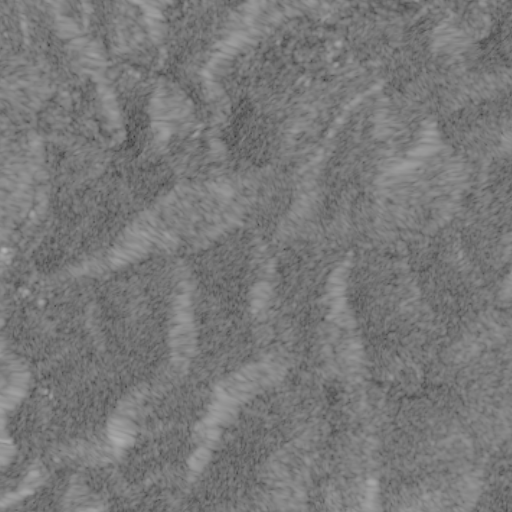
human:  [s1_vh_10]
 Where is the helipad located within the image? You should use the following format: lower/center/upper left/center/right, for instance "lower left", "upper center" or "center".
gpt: The helipad is located in the center left of the image.
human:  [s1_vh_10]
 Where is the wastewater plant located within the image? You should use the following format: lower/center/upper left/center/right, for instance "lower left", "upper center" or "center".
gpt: The wastewater plant is located in the upper center of the image.
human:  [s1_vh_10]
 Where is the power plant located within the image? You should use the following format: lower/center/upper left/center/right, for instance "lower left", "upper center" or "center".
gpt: There is no power plant in the image.

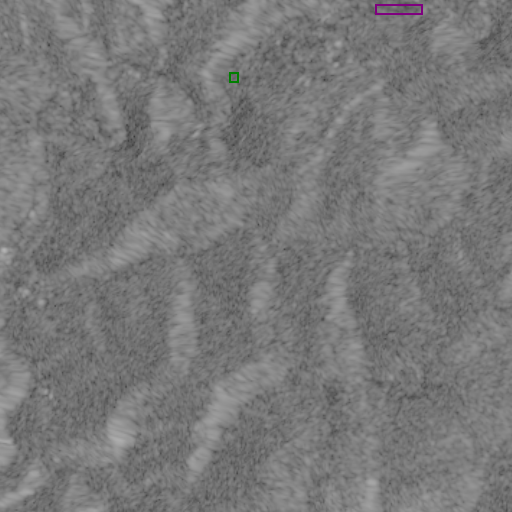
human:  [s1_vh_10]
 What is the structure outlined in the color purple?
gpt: The structure outlined in purple is a crop field.
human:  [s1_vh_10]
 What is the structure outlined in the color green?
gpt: The structure outlined in green is a wastewater plant.
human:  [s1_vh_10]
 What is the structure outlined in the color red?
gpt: There is no red outline.